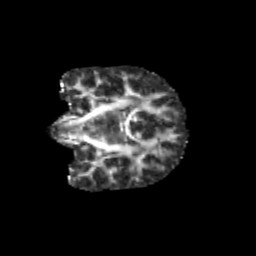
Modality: FA
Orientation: coronal
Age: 10
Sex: male
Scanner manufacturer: siemens
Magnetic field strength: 3 T
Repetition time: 3.8 s
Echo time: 0.07 s